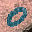
Label: 0